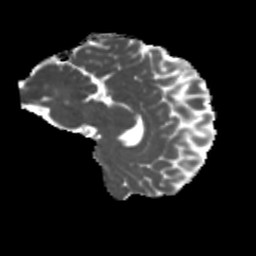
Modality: MD
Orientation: sagittal
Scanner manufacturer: siemens
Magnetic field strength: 3 T
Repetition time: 4 s
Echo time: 0.0594 s